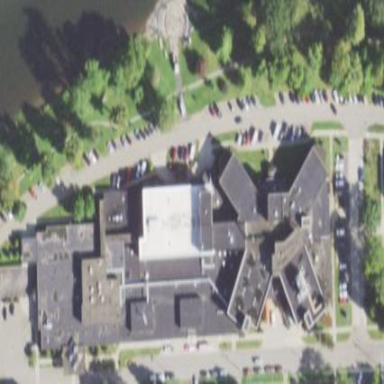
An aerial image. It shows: Hospital building.